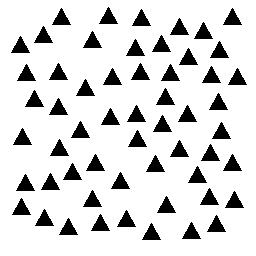
Squares: 0
Triangles: 56
Stars: 0
Total shapes: 56